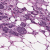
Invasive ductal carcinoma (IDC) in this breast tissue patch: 1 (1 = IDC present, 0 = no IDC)